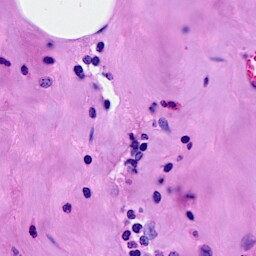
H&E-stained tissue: Breast